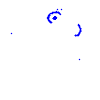
Particle: proton